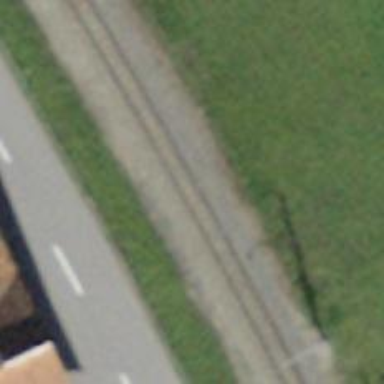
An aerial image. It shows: Narrow-gauge railway with 1 track. The tracks are electrified with contact line.